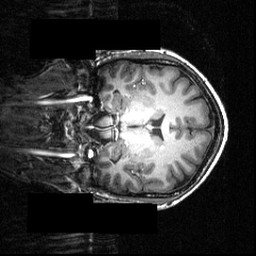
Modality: T1w
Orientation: coronal
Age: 21
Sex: male
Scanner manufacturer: siemens
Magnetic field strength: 3.951 T
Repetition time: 1.5 s
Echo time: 0.00335 s